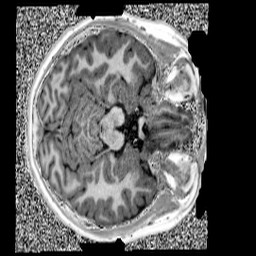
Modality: UNIT1
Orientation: axial
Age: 12
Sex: female
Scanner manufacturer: siemens
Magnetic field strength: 3 T
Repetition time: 4 s
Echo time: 0.00299 s